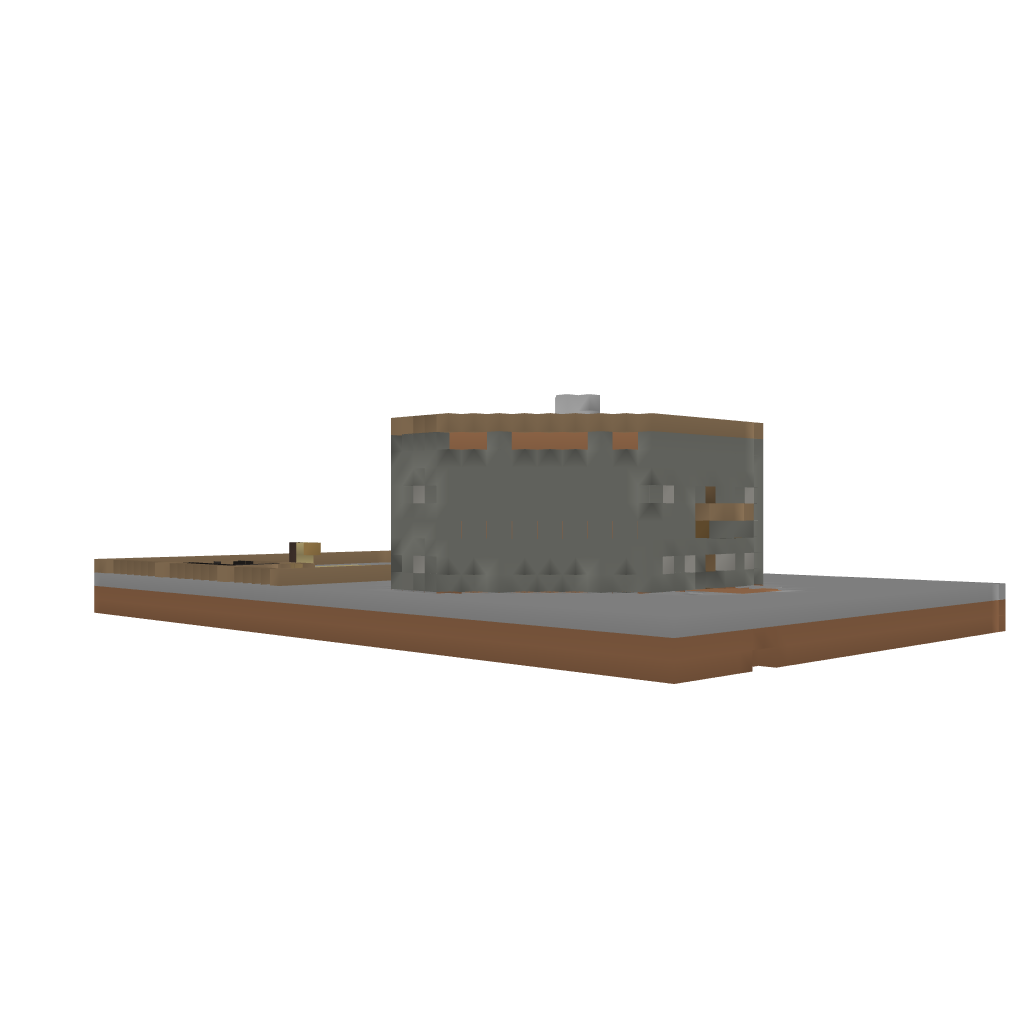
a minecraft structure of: Jungle House